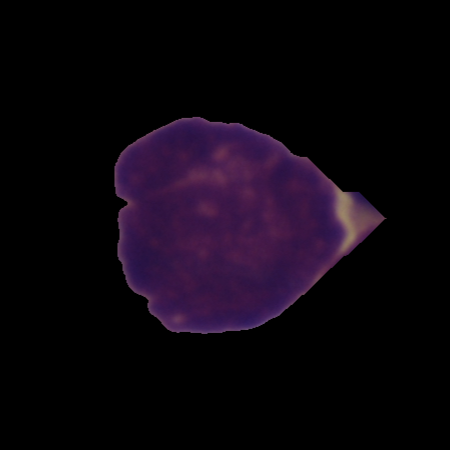
Label: cancer